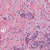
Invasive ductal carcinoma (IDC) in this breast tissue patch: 1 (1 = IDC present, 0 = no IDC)